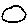
Label: moon